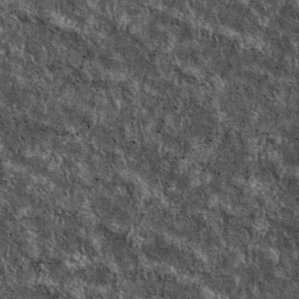
Label: non_frost